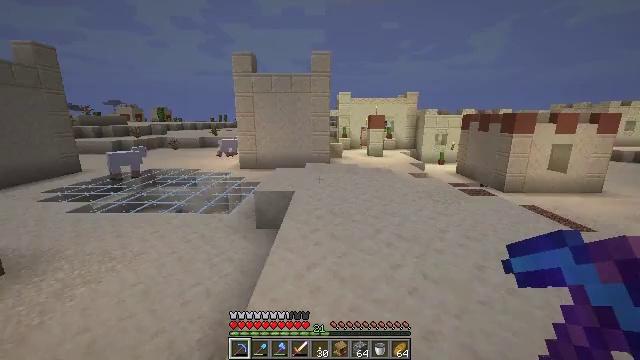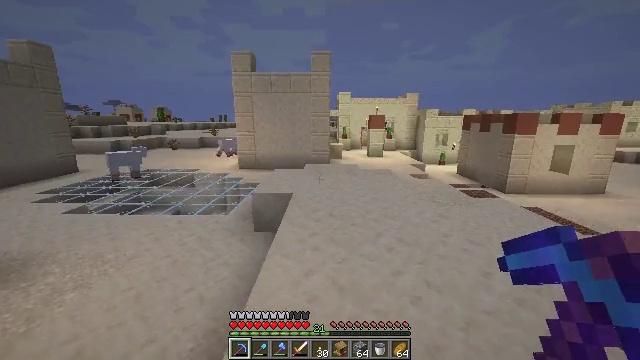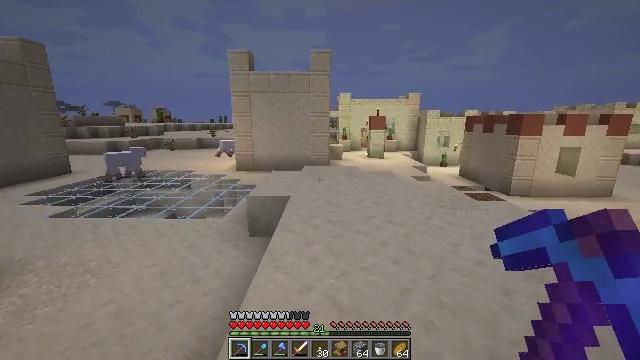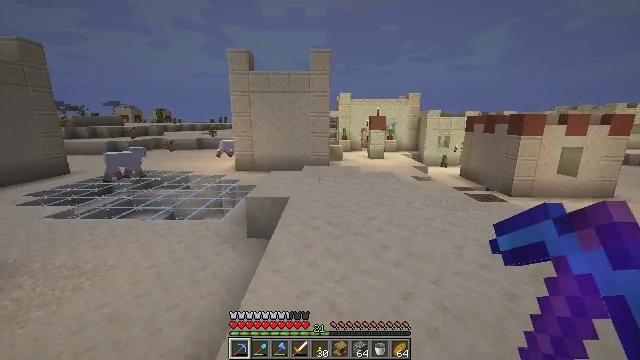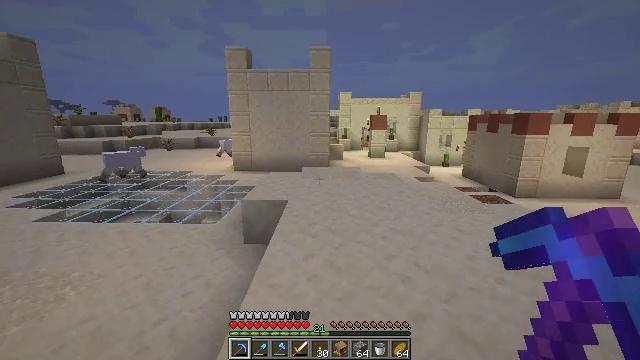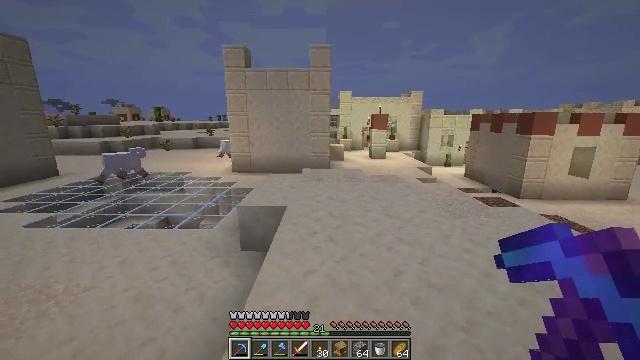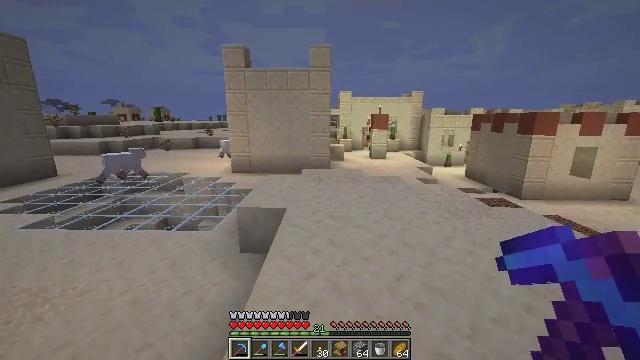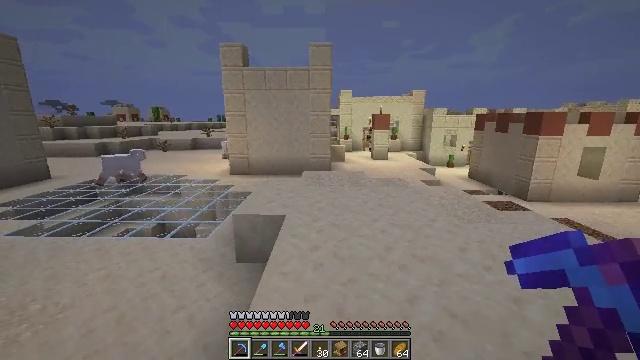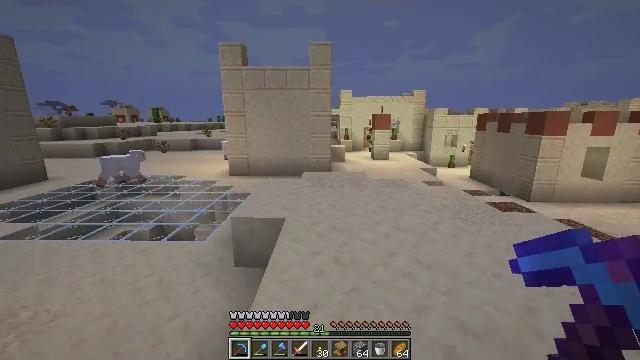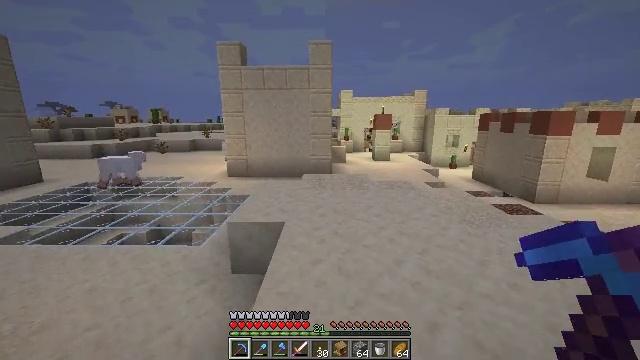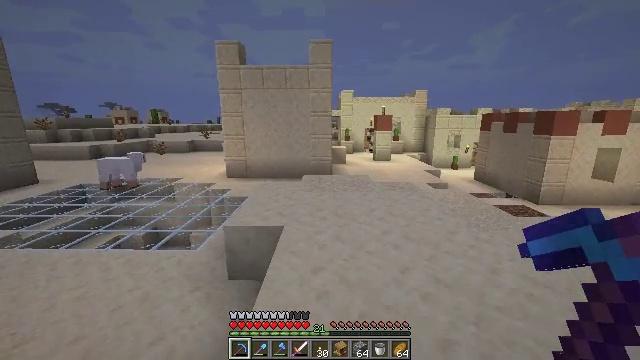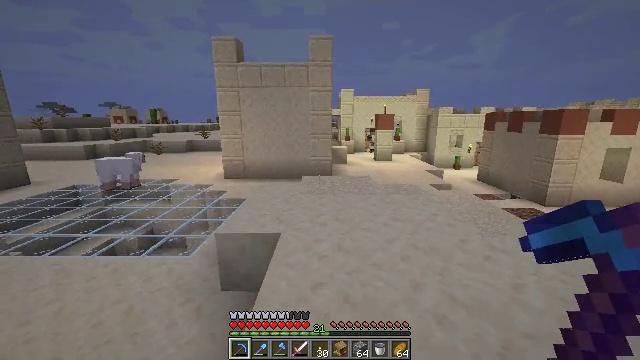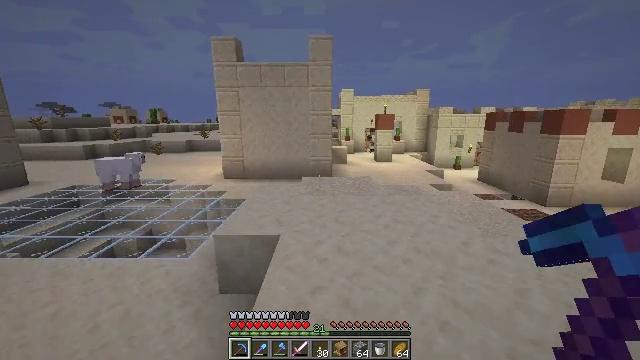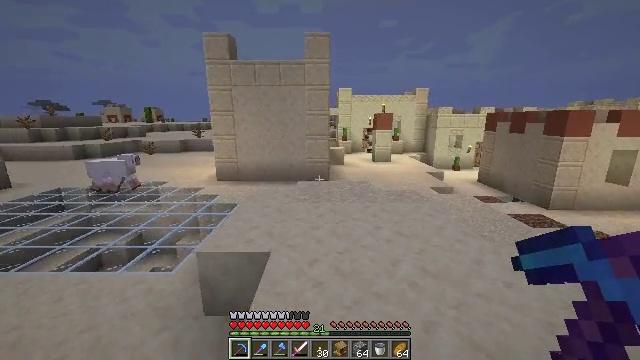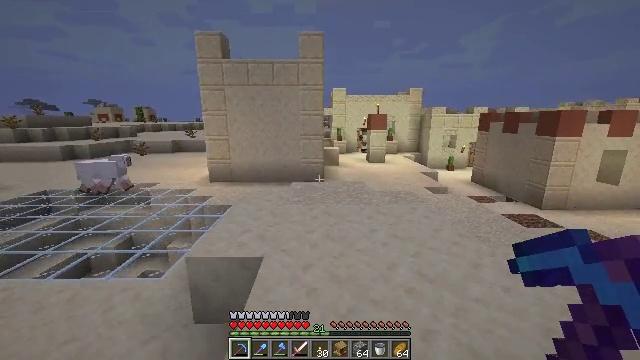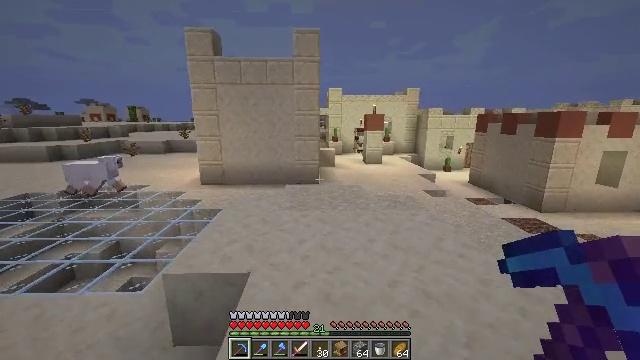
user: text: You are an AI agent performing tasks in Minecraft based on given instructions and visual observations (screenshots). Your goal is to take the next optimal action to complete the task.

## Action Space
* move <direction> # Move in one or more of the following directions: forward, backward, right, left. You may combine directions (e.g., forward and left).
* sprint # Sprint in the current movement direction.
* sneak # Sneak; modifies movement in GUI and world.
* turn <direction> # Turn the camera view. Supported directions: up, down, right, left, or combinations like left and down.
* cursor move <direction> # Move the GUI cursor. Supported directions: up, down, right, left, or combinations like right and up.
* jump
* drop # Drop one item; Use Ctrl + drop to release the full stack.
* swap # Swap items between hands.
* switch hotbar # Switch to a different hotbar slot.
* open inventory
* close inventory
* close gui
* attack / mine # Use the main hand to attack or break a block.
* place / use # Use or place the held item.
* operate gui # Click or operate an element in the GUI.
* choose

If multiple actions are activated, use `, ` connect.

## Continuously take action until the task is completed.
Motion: motion action
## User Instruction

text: Break the smooth sandstone to collect it.
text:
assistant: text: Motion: move forward
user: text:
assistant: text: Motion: move forward
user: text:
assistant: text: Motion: move forward
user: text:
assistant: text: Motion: move forward
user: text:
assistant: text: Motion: move forward
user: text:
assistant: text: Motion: move forward
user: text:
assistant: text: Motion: move forward
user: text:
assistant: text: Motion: move forward
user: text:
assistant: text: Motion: move forward
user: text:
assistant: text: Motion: move forward
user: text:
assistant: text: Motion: move forward
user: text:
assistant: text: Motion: move forward
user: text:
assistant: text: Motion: move forward
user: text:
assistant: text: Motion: move forward, turn right
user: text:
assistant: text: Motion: move forward, sprint
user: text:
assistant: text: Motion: move forward, sprint
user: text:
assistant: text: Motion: move forward, sprint
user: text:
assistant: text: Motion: move forward, sprint
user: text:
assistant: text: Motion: move forward, sprint, turn right
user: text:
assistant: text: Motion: move forward, sprint, turn right
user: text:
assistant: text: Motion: move forward, sprint, turn right
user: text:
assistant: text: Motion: move forward, sprint
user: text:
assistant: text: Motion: move forward, sprint
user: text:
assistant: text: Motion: move forward, sprint
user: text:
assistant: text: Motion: move forward, sprint, turn right
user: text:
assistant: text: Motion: move forward, sprint, turn right
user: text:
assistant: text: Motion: move forward, sprint
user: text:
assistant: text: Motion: move forward, sprint, turn right
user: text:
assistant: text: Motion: move forward, sprint, turn right
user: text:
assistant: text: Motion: move forward, sprint